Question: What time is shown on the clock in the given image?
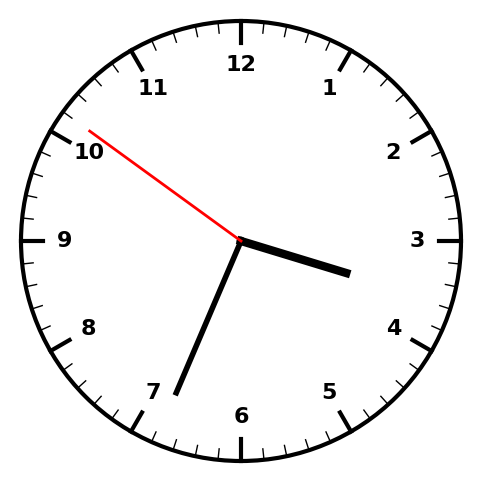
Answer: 03:33:51